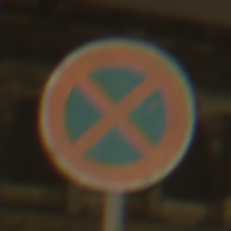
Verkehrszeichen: AbsolutesHalteverbot
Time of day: Night
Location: Outdoor (Urban)
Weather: Overcast
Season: NotSpecified
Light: Artificial